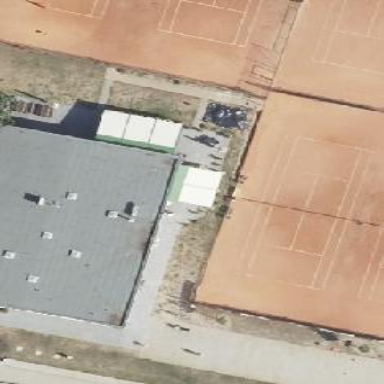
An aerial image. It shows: Tennis court on pitch.